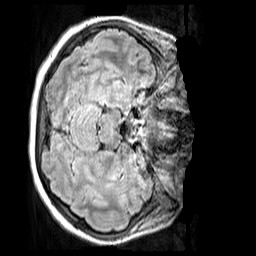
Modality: FLAIR
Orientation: axial
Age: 12
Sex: female
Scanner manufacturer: siemens
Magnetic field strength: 3 T
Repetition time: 5 s
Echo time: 0.388 s